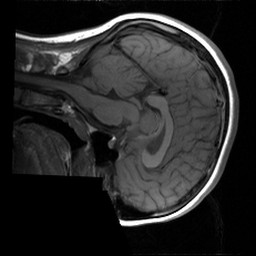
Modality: T1w
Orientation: sagittal
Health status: ill
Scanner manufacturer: siemens
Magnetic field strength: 1.5 T
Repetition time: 0.4 s
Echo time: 0.014 s